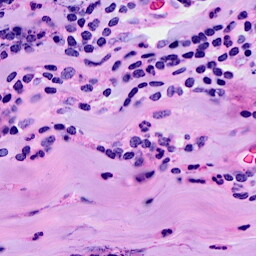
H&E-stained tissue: Breast